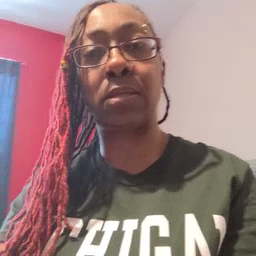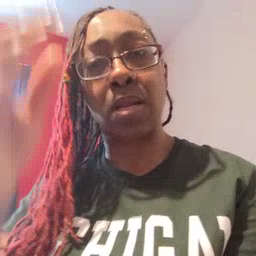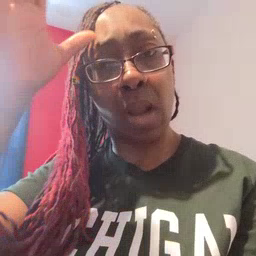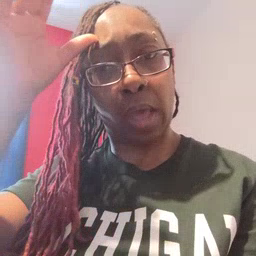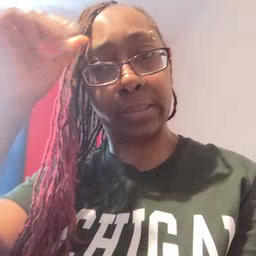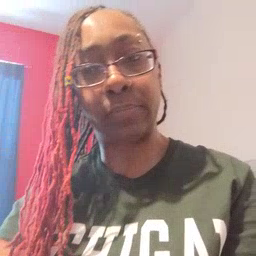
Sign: donkey